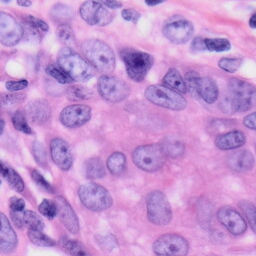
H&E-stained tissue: Skin